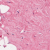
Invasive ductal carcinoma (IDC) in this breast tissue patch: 0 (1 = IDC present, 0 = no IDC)